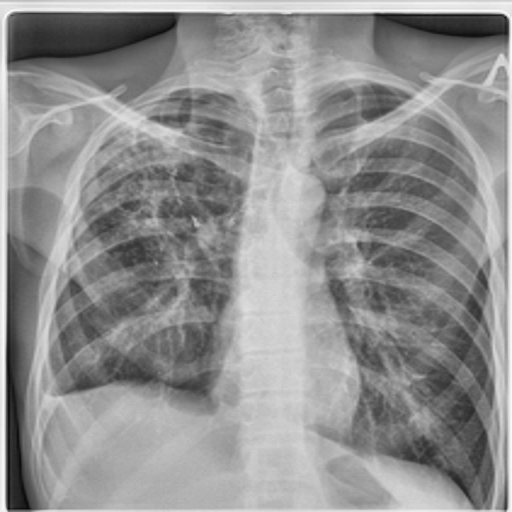
Finding: TUBERCULOSIS